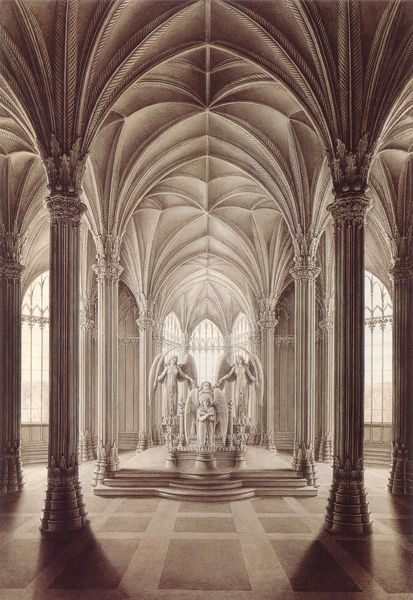
Titel: Entwurf einer Begräbniskapelle für die Königin Luise (Innenansicht)
Künstler: Karl Friedrich Schinkel
Standort: Berlin
Institution: Kupferstichkabinett
Schlagwörter: blätter, dunkel, flügel, gruppe, mann, schatten, weiß, aquarell, ocker, braun, fenster, frau, glas, grau, hell, hintergrund, licht, marmor, pfeiler, raum, schwarz, stützen, säule, säulen, zeichnung, gebäude, karo, muster, alt, architektur, barock, sockel, stein, tod, innenraum, horizont, kirche, boden, figur, decke, drei, innen, kind, pflanzen, england, gotik, kontrast, rund, engel, skulptur, statue, deutschland, schiff, bogen, perspektive, pflaster, fußboden, grafik, graphik, grisaille, pilaster, sepia, figuren, rundbogen, kuppel, romantik, treppe, treppen, thron, symmetrie, floral, ornamente, verzierung, streifen, stuck, palme, stufe, stufen, podest, hoch, halle, foto, fotografie, rechtecke, bögen, vier, symetrie, gewölbe, helligkeit, eckig, kirch, dom, denkmal, zentralperspektive, symmetrisch, rippen, groß, sterne, stich, scharz, altar, kapitelle, kathedrale, kapitell, quadrate, kirchenschiff, kreuzrippe, kreuzrippen, kreuzrippengewölbe, mittelschiff, skulpturen, statuen, dienste, gotisch, kreuzgewölbe, kreuzgratgewölbe, rippengewölbe, spitzbogen, spitzbögen, grab, apsis, zentral, chor, historismus, palmen, zentrum, barocj, heilige, absatz, postament, kitsch, gothik, steinboden, maria, korinthisch, fotographie, mausoleum, symetrisch, verzierungen, pfeile, sakralbau, josef, grabmal, basilika, schinkel, gewölbt, kirhce, kreuzgang, maßwerk, korintisch, zeichung, kriche, krypta, akanthusblätter, hallenkirche, gotteshaus, rippe, neogotik, neugotik, neogotisch, gals, zeichnug, dreifaltigkeit, goti, neogothik, gra, sterngewölbe, netzgewölbe, lichtdurchflutet, stauen, skulpturengruppe, gleissend, palmenwedel, saülen, palmenblätter, kreuzgradgewölbe, kreuzgerippe, statuengruppe, haale, rippenbogen, gotteshau, klasszizismus, rippengwölbe, sternkuppel, zentralansicht, architkur